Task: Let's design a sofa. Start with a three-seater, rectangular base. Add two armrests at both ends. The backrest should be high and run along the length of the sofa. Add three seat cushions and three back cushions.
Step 284:
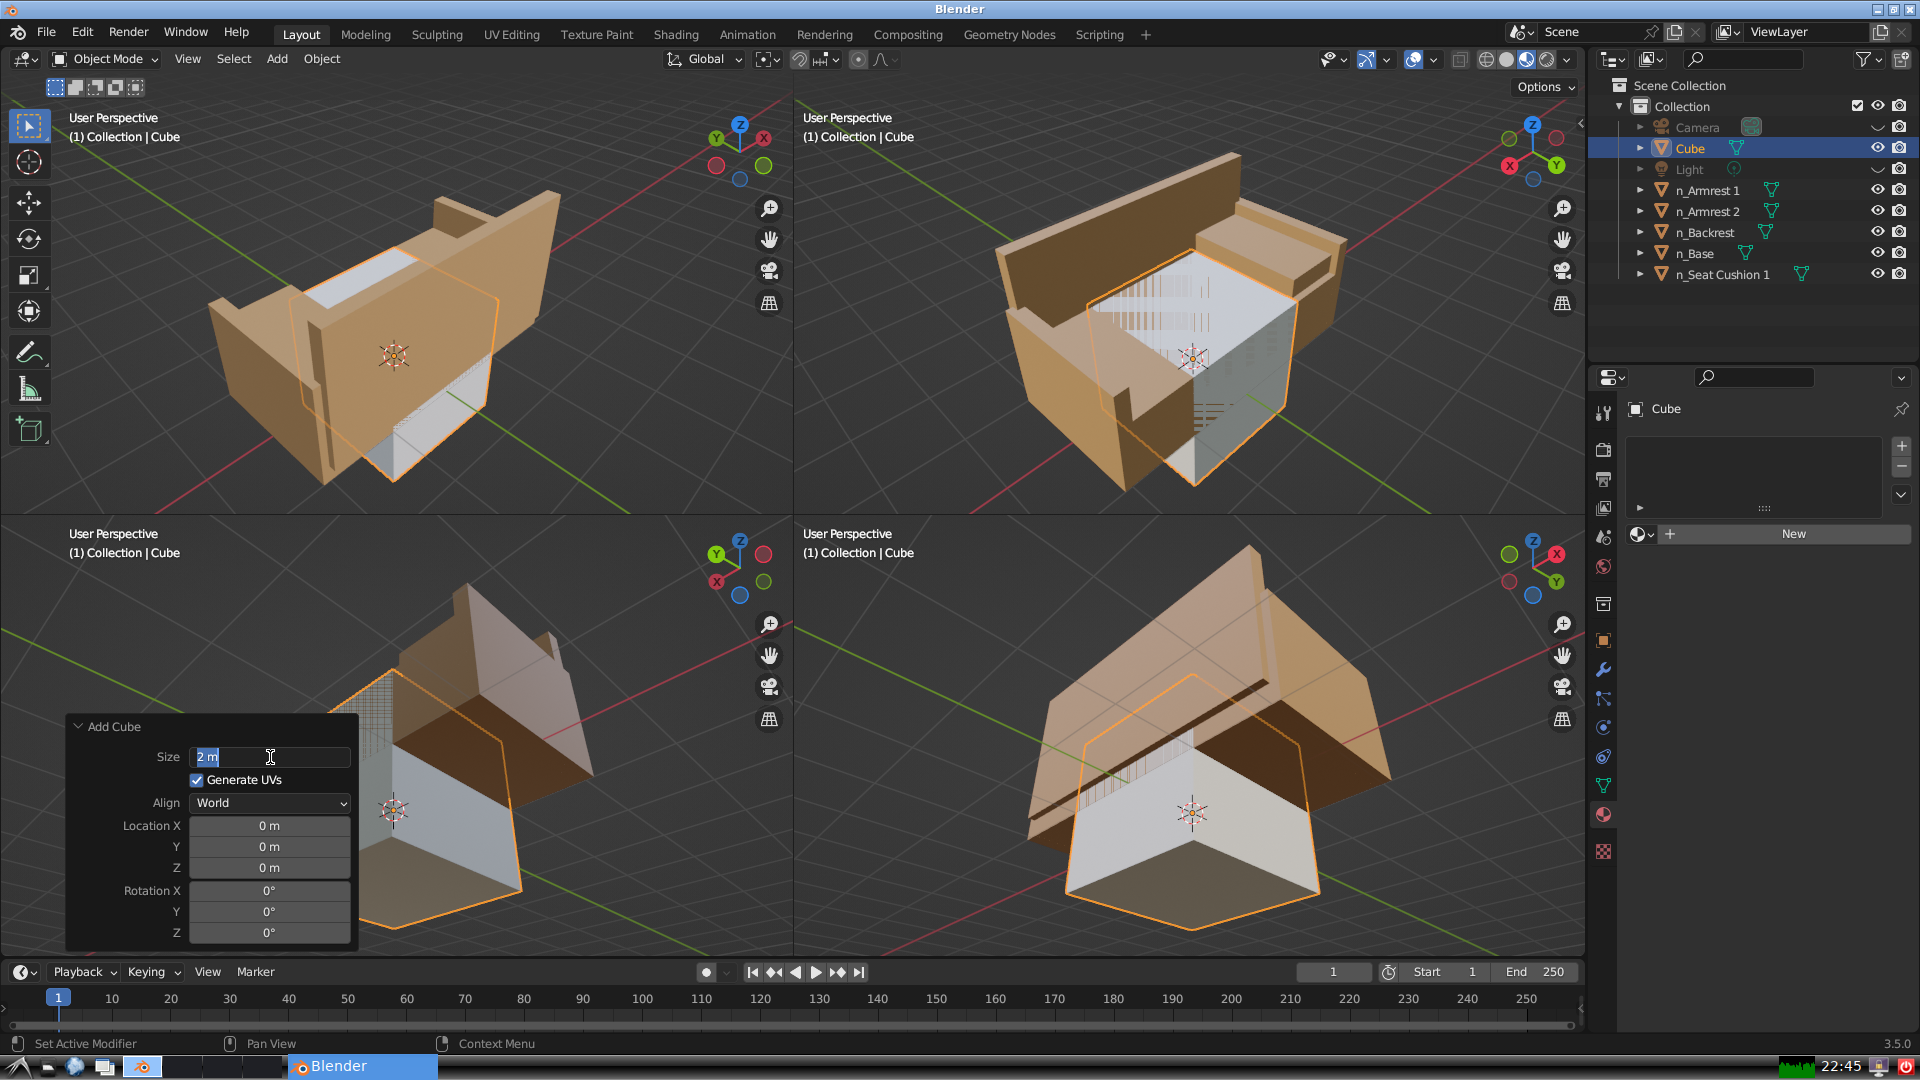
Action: input_text: 2